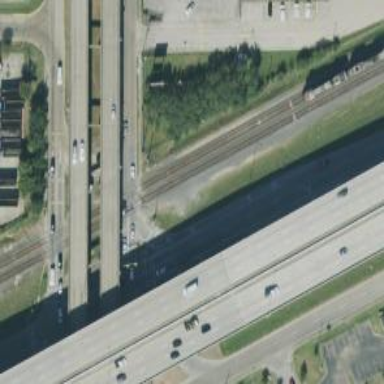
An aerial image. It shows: Trunk link highway.